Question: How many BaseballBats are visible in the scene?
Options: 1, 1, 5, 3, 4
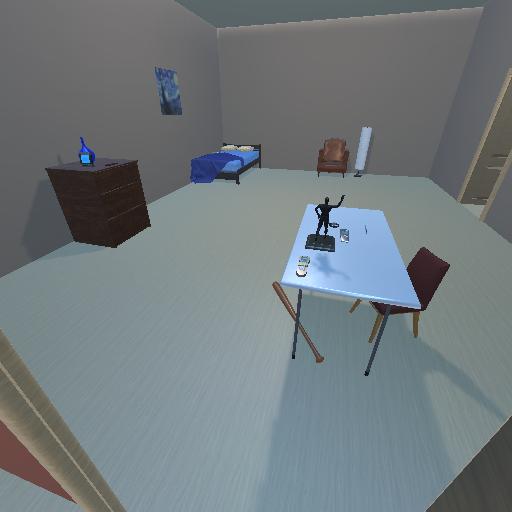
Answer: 1